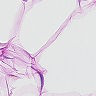
Metastatic tissue present: no